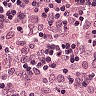
Metastatic tissue present: no